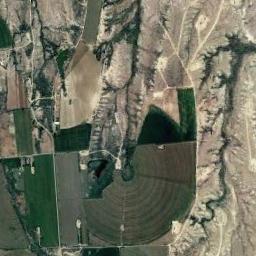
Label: circular_farmland